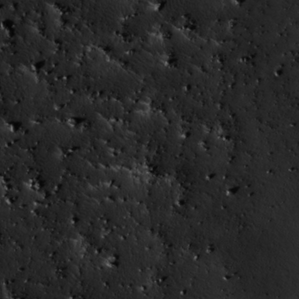
Label: non_frost